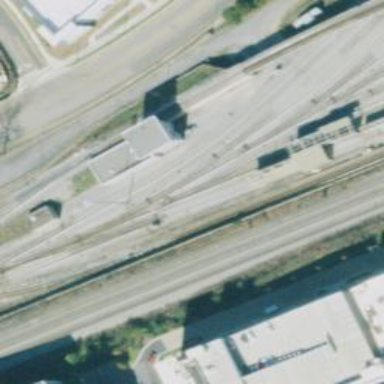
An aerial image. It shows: Electrified rail service yard.